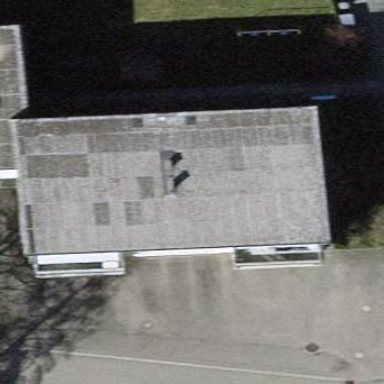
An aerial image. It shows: Apartment building with grey saltbox roof oriented along the direction. The building itself is LemonChiffon in color.